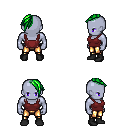
a pixel art fantasy rpg character, male body template, dark elf, purple skin, maroon pirate shirt, gold greaves, green long mohawk hairstyle, black shoes, four views (front, back, left, right), 2x2 character sprite sheet, small pixel art, hard edges, no anti-aliasing